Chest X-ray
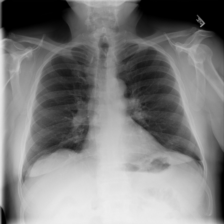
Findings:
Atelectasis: negative
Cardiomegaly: negative
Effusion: negative
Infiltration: negative
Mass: negative
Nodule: negative
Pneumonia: negative
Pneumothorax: negative
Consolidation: negative
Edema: negative
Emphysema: negative
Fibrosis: negative
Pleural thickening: negative
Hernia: negative